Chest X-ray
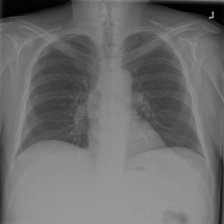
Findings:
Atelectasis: negative
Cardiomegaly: negative
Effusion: negative
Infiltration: negative
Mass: negative
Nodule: negative
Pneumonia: negative
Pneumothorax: negative
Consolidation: negative
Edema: negative
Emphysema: negative
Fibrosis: negative
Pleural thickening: negative
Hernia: negative